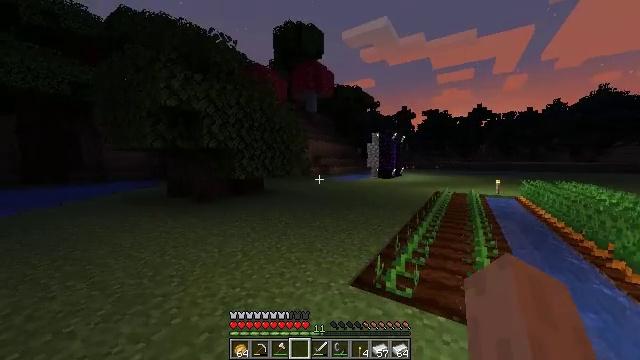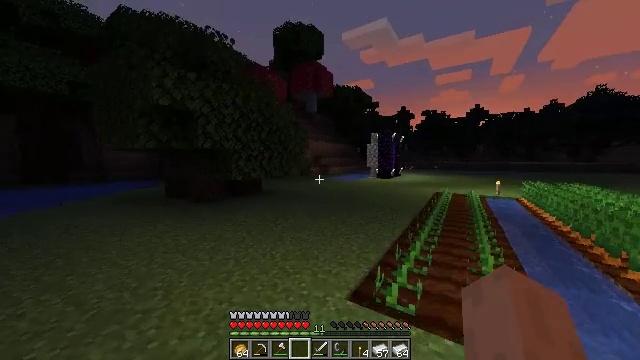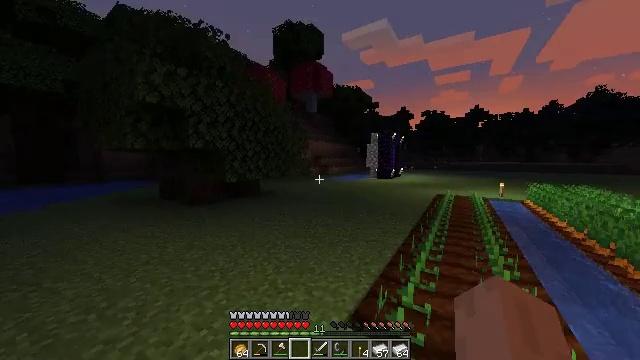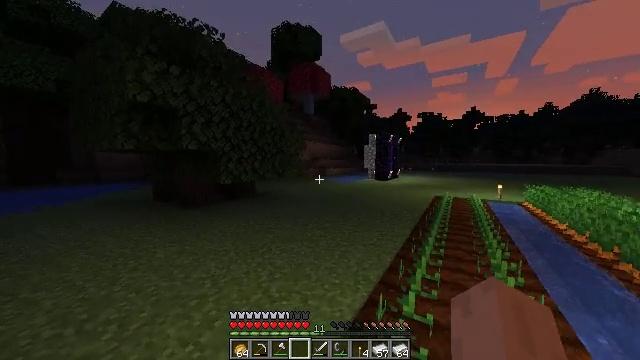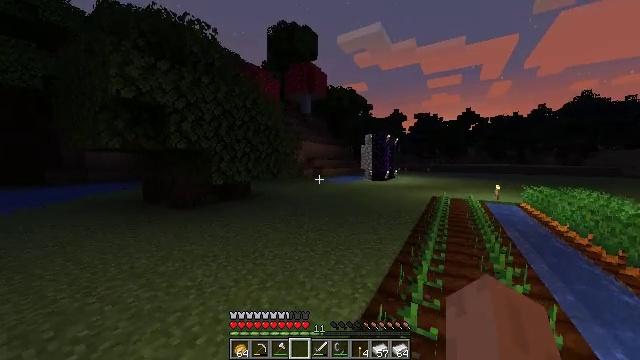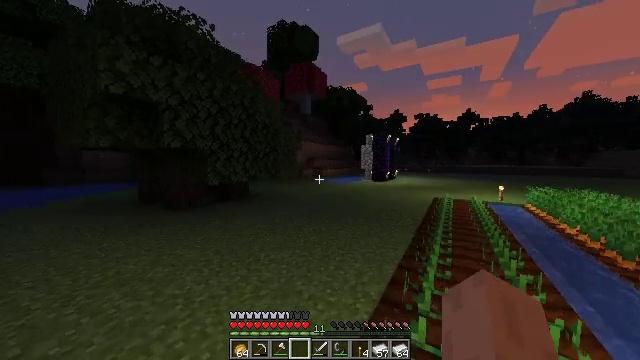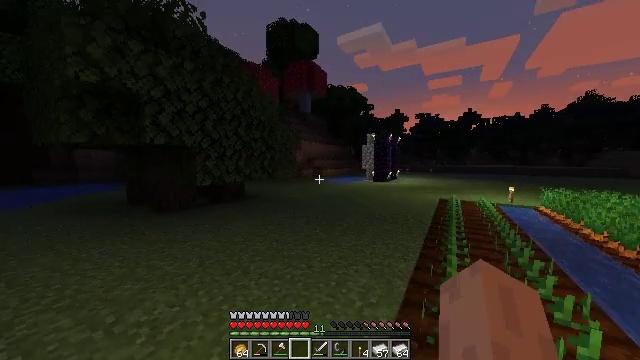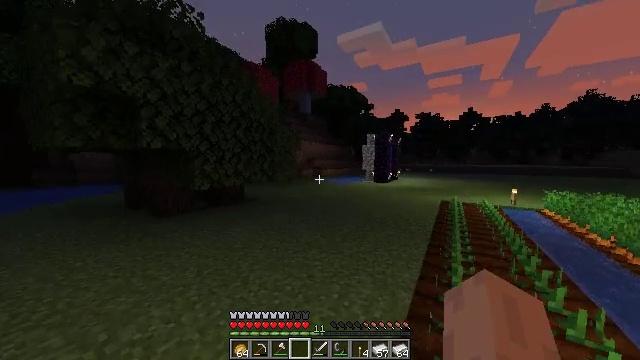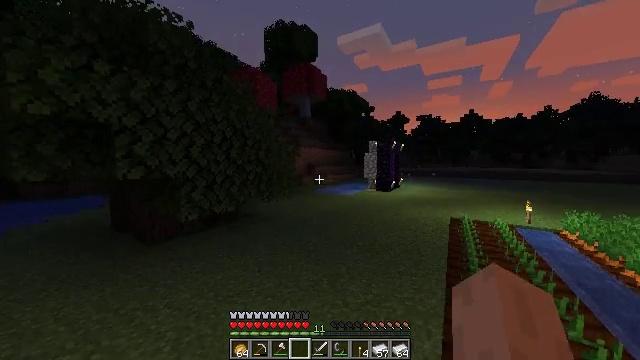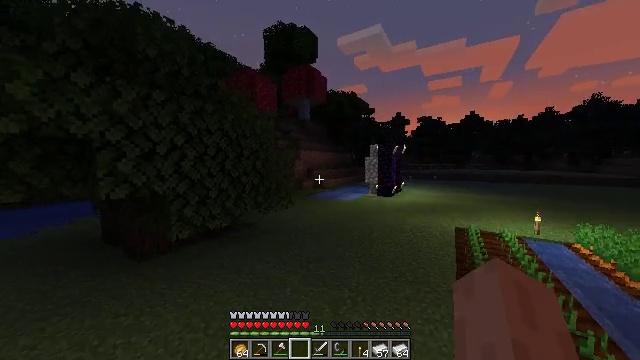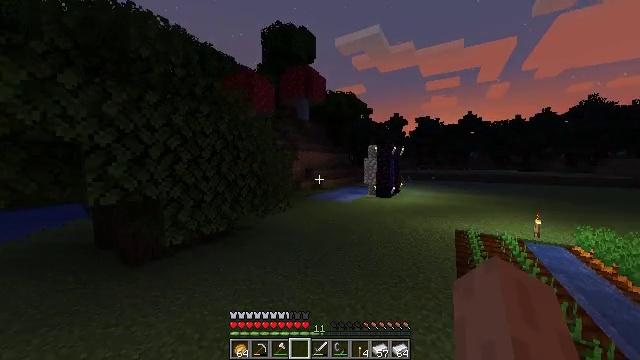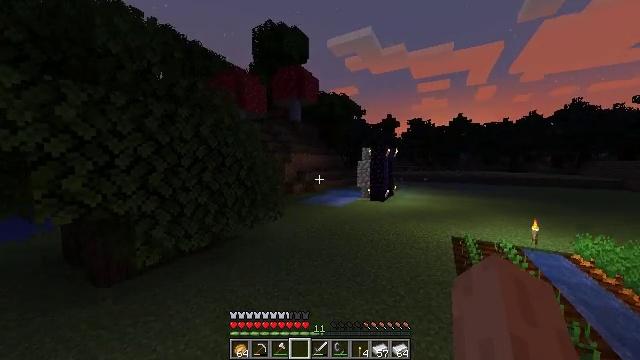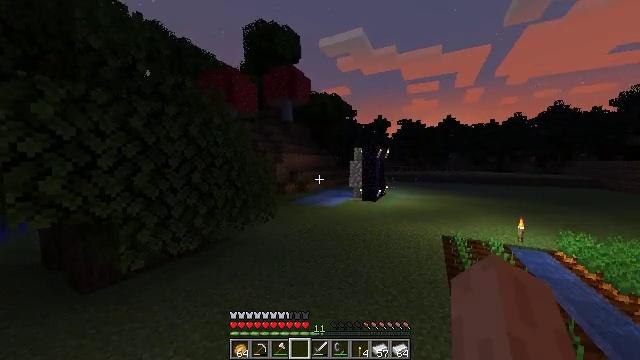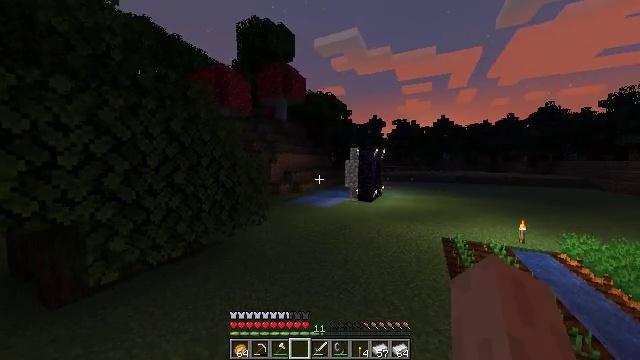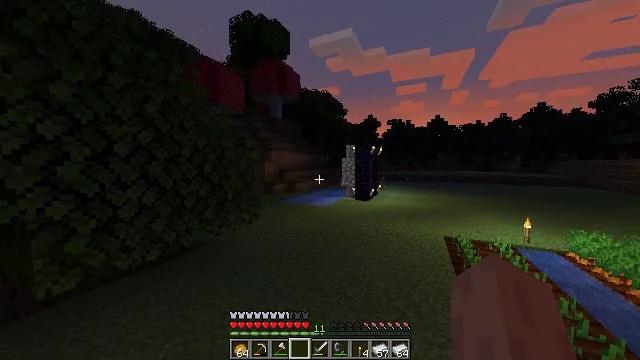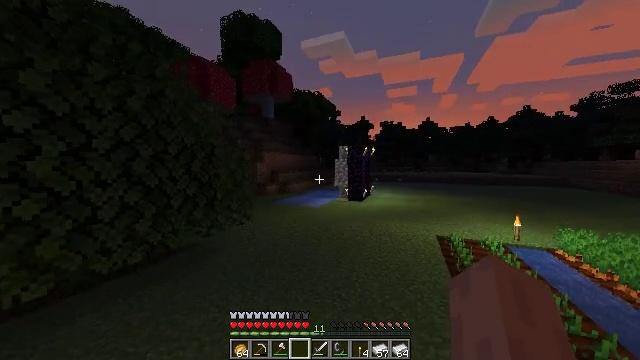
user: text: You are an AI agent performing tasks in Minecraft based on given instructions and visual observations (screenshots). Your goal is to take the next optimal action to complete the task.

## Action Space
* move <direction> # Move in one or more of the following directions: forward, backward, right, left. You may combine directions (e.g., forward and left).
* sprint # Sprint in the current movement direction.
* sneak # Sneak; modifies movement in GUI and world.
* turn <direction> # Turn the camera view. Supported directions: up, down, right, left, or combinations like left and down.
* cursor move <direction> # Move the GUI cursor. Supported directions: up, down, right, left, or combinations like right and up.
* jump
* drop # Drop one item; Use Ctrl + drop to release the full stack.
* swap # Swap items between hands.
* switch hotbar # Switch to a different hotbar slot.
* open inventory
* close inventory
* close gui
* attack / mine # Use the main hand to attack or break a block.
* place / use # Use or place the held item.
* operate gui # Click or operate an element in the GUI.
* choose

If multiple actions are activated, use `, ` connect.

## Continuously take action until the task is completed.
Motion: motion action
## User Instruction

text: Break the dirt block.
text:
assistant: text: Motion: move forward, sprint
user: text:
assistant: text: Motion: move forward
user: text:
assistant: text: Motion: move forward, sprint
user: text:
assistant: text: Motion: move forward, sprint
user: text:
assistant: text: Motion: move forward, sprint
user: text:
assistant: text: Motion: move forward, sprint
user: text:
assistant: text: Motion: move forward, sprint, jump
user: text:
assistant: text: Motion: move forward, jump
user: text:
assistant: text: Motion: move forward, jump
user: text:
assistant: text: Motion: move forward, jump
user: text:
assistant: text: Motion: move forward, turn right, jump
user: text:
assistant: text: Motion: move forward, turn right, jump
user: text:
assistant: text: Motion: move forward, turn right, jump
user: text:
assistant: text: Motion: move forward, turn right, jump
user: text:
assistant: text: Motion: move forward, sprint, turn right, jump
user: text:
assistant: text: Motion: move forward, sprint, turn right, jump
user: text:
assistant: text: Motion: move forward, sprint, turn right, jump
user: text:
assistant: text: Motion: move forward, sprint, turn right, jump
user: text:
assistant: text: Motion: move forward, sprint, turn right, jump
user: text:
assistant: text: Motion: move forward, turn right, jump
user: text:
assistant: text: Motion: move forward, turn right, jump
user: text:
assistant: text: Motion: move forward, turn right, jump
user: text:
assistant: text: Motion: move forward, jump
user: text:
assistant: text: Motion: move forward, jump
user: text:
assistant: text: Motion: move forward, sprint, jump
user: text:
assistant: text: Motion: move forward, sprint, jump
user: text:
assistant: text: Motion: move forward, sprint, jump
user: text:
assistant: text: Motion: move forward, sprint, jump
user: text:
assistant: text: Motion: move forward, jump
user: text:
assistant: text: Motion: move forward, jump